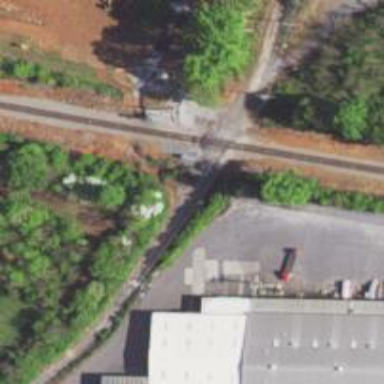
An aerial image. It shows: Railway level crossing.